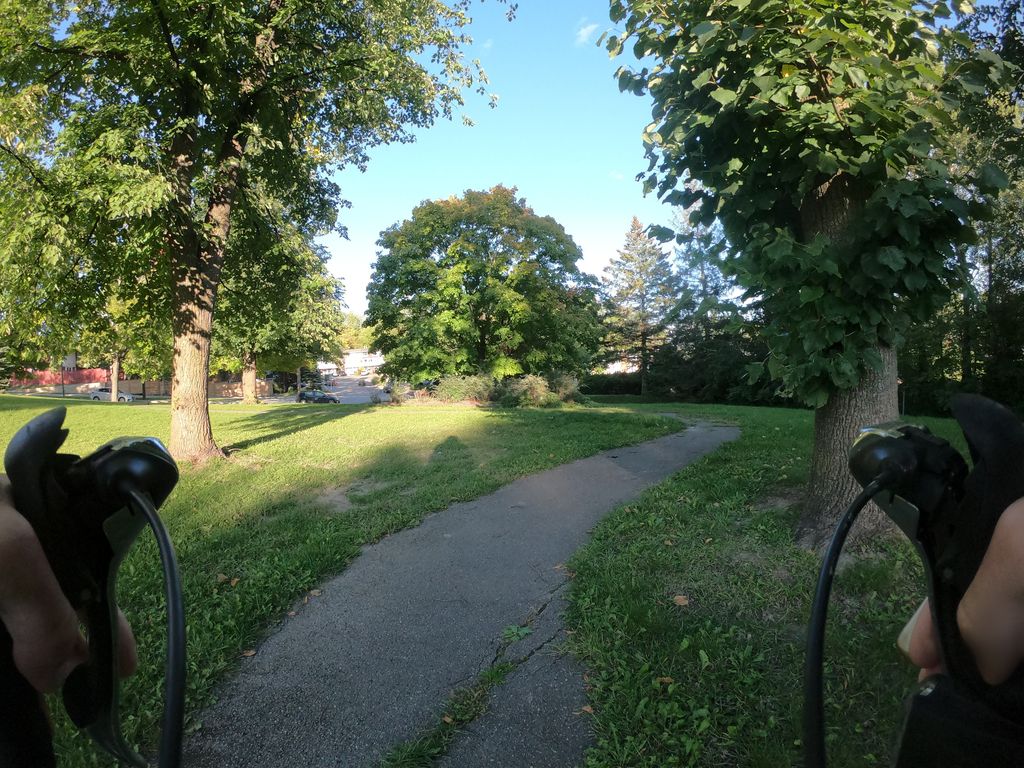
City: ottawa-gatineau